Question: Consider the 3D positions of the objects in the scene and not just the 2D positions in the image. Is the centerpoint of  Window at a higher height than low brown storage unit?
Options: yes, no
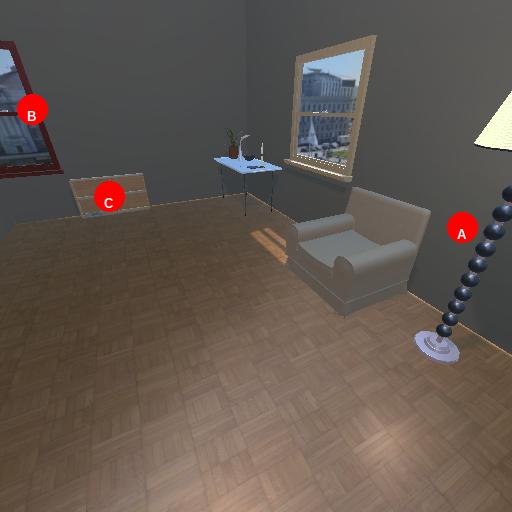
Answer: yes